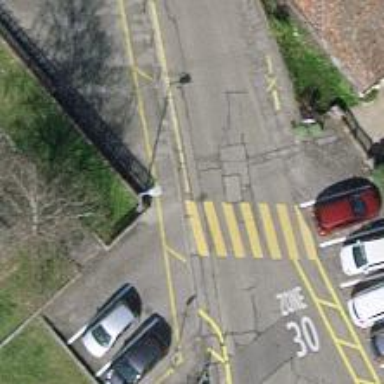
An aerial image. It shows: Zebra crossing on the road.